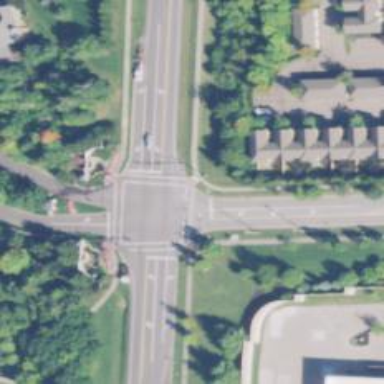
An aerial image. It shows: Footway with crossing markings in the form of lines.